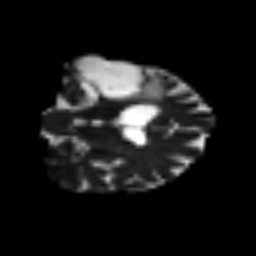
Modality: T2w
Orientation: coronal
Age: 54
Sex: male
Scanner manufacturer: siemens
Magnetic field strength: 3 T
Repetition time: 7.2 s
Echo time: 0.149 s